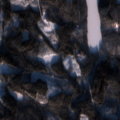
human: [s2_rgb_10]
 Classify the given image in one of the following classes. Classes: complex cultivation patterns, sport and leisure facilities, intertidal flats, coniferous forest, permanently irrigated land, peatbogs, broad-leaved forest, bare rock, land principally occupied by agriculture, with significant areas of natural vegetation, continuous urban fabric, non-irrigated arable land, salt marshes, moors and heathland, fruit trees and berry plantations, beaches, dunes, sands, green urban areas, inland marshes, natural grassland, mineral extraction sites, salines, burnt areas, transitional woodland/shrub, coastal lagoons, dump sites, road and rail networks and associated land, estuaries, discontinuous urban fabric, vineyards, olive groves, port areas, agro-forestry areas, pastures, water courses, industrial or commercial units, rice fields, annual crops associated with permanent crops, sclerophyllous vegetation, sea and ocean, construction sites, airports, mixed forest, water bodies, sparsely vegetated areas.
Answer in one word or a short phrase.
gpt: coniferous forest, mixed forest, transitional woodland/shrub